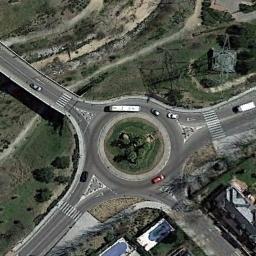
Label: roundabout